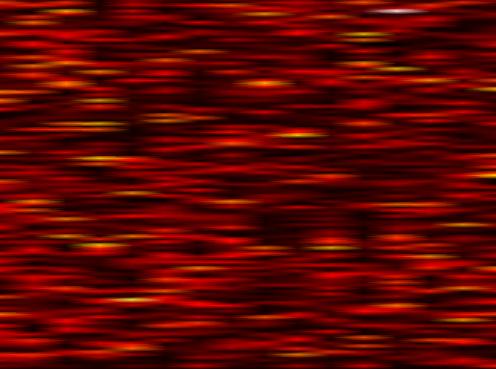
Label: UFMC